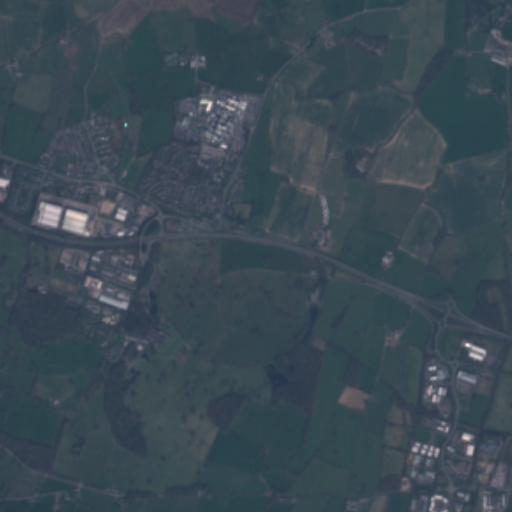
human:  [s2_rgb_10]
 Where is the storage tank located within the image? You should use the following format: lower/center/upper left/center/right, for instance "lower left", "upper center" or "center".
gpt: The storage tank is located in the upper center of the image.
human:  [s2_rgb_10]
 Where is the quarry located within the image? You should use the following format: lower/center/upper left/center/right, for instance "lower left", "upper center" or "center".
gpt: There is no quarry in the image.